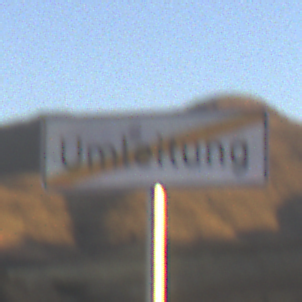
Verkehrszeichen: EndeDerUmleitungsankuendigung
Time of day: SunriseSunset
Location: Outdoor (Nature)
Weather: Clear
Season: NotSpecified
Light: Natural